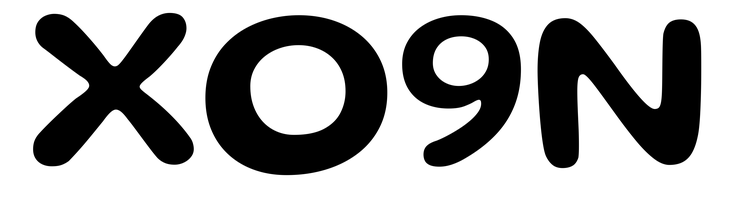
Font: Gluten_Medium